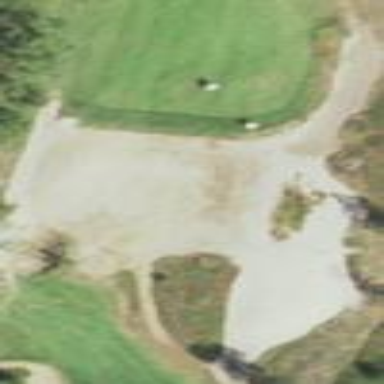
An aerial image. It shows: Sandy area is golf bunker.